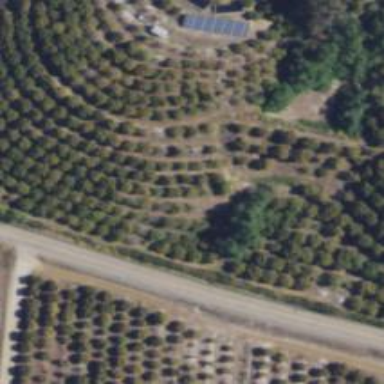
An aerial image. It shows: Orchard.